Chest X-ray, PA view. Patient: 39 years old, sex F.
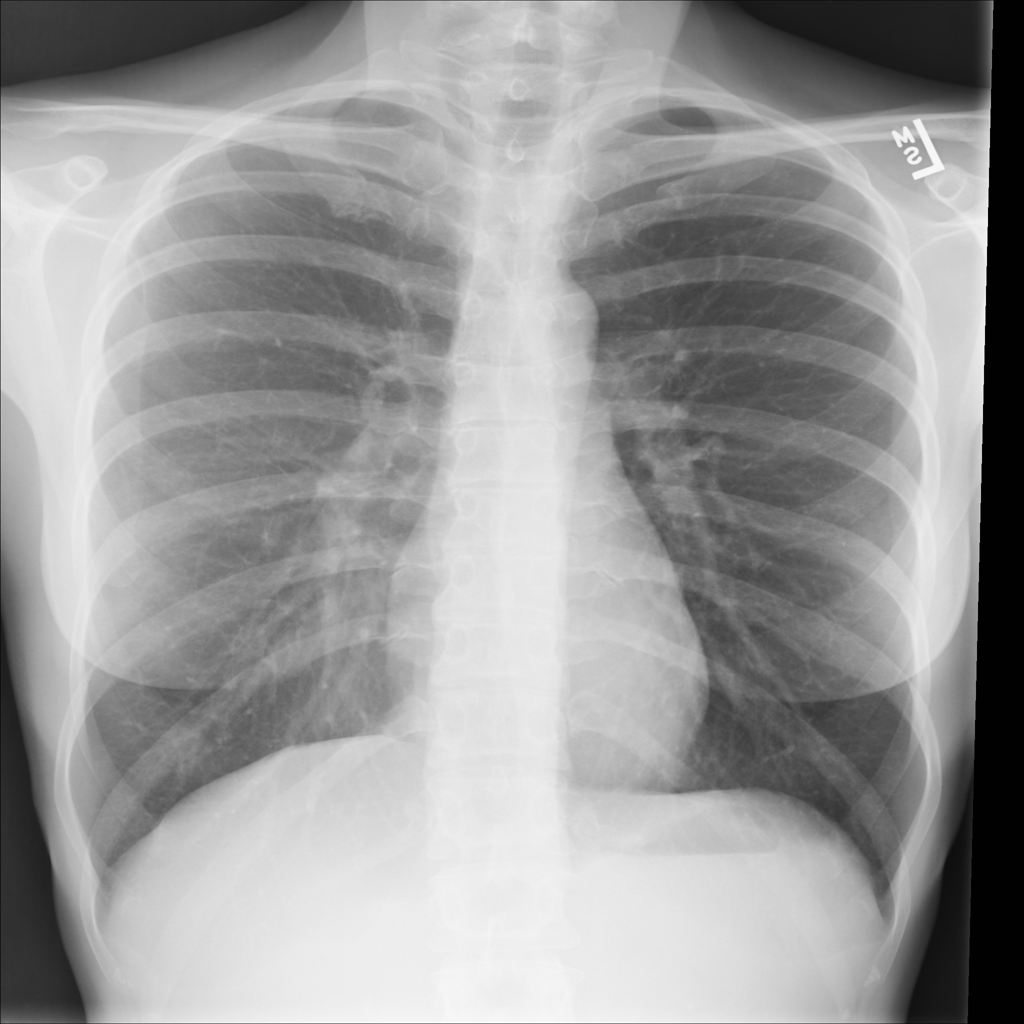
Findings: No Finding